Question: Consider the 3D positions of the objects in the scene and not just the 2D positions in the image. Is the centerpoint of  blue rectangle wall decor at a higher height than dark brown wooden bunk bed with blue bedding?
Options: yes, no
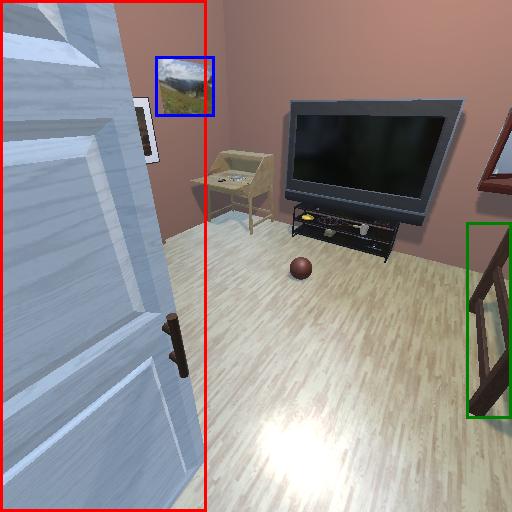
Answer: yes